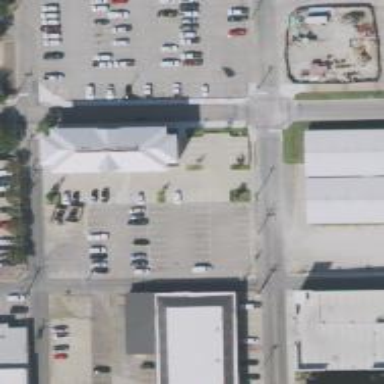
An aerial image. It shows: Parking space is available.